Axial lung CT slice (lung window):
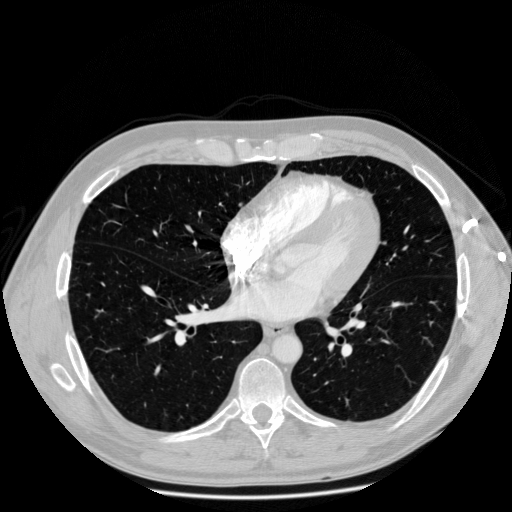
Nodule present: no